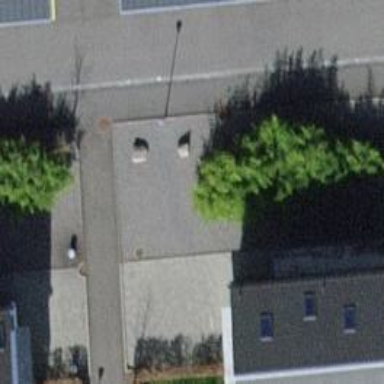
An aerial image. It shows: Urban area with broadleaved deciduous trees. There is block barrier in place.